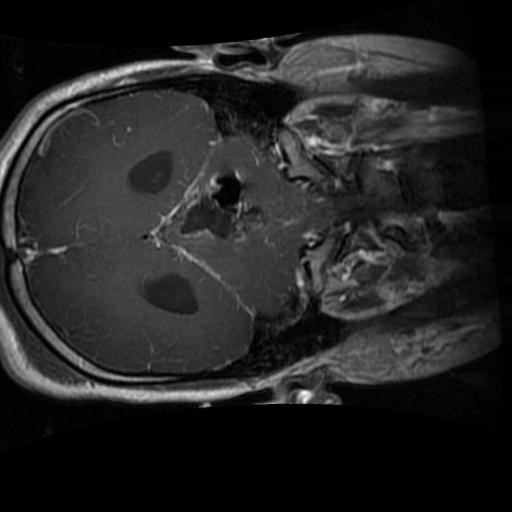
Label: brain_glioma